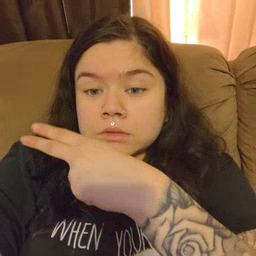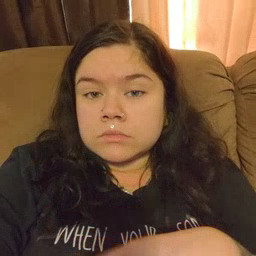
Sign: cut